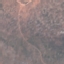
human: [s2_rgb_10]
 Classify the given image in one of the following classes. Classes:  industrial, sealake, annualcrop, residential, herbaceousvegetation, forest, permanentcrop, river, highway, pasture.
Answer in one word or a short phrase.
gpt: HerbaceousVegetation